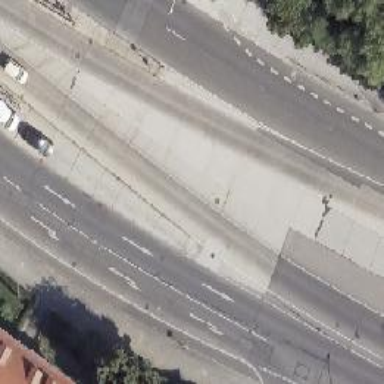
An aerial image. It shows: Kerb barrier.